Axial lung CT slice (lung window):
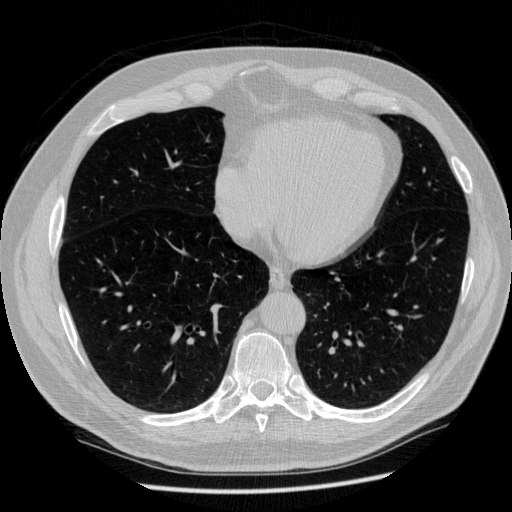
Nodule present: no